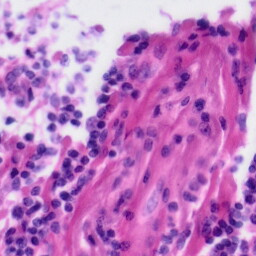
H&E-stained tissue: Tonsil